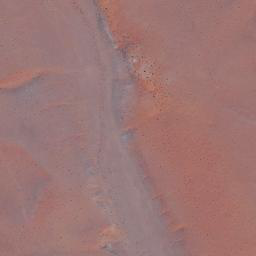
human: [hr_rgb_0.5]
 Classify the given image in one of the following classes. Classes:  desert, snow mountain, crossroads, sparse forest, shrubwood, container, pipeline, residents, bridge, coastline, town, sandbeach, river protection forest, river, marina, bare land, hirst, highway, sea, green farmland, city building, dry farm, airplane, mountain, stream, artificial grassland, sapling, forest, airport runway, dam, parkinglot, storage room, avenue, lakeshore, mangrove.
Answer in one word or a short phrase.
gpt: desert